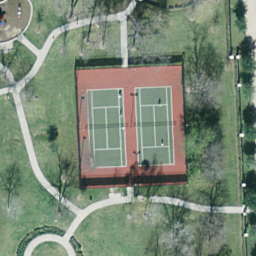
Label: tennis court